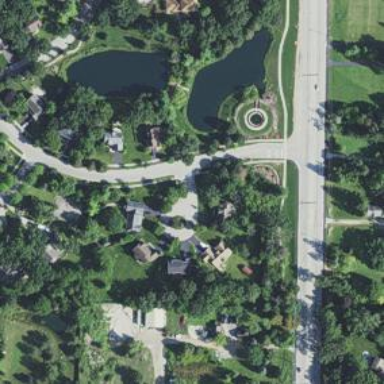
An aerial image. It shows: Turning loop on the road.